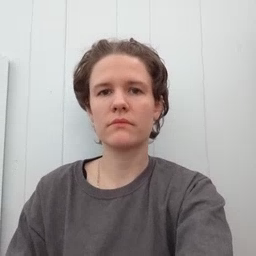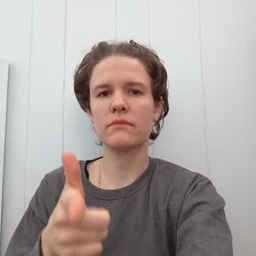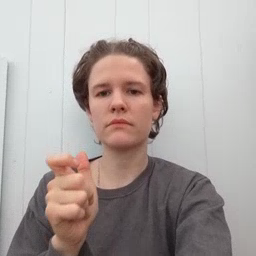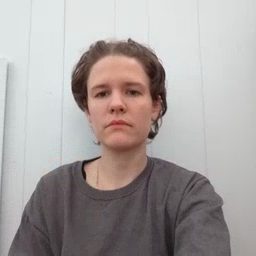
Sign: fast